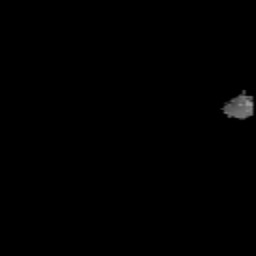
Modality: FA
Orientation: coronal
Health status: healthy
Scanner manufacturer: siemens
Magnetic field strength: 3 T
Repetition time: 12 s
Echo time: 0.092 s